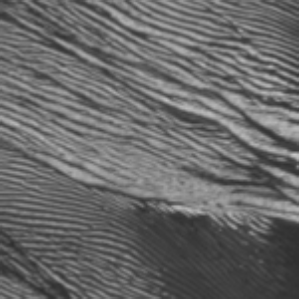
Label: frost